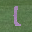
Label: 1